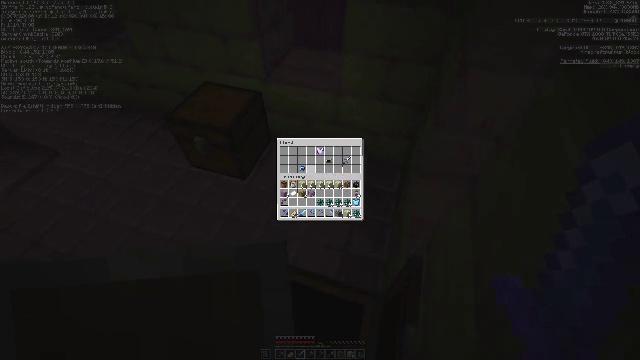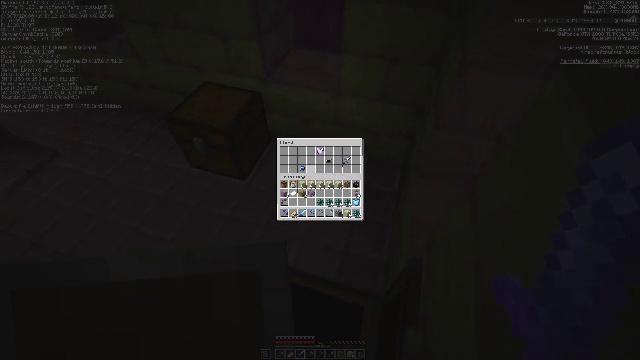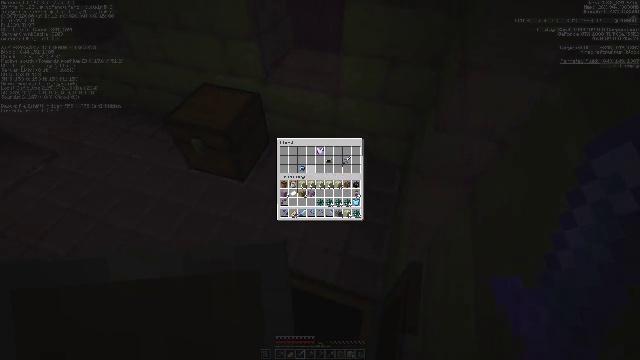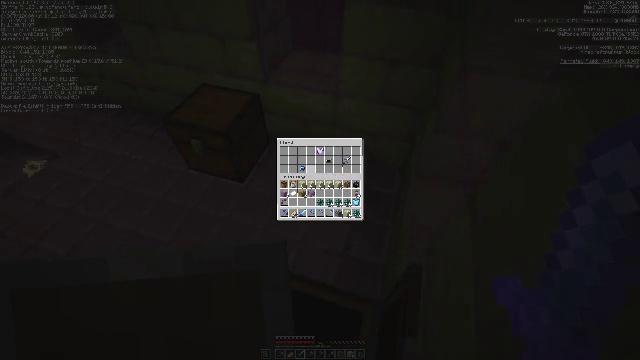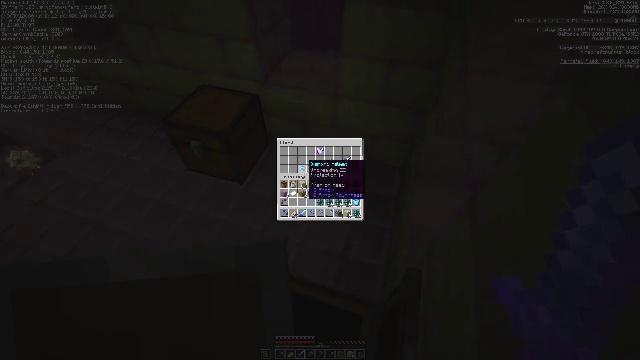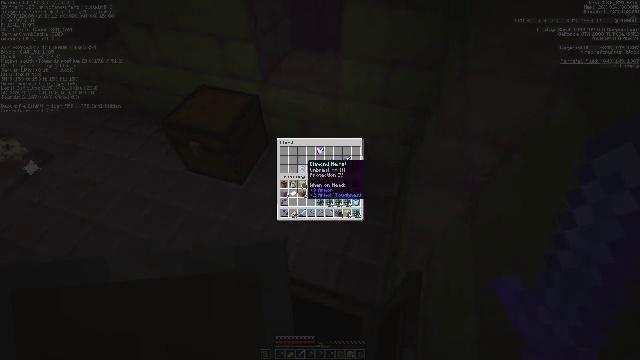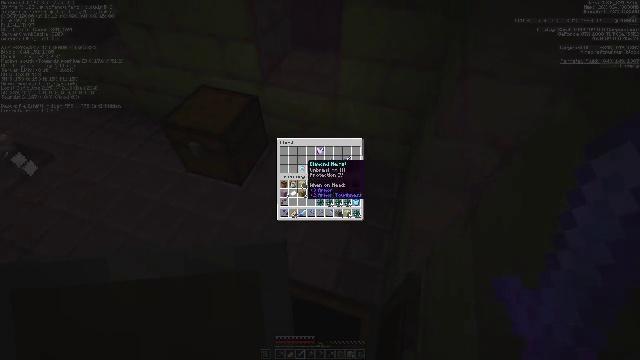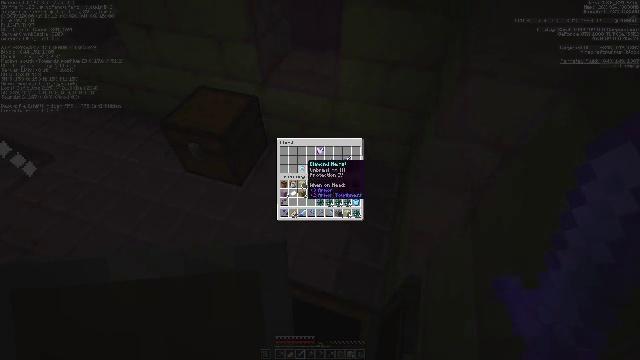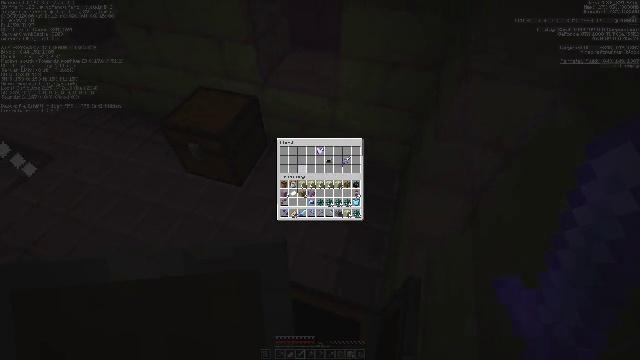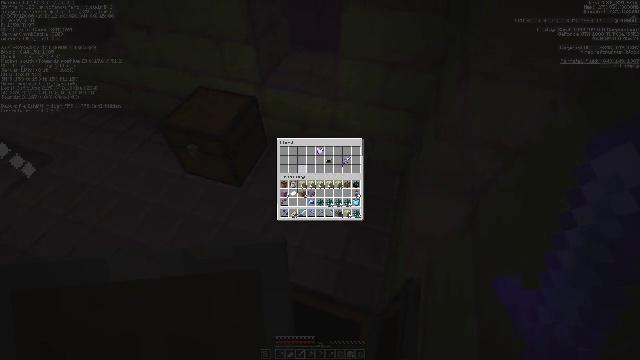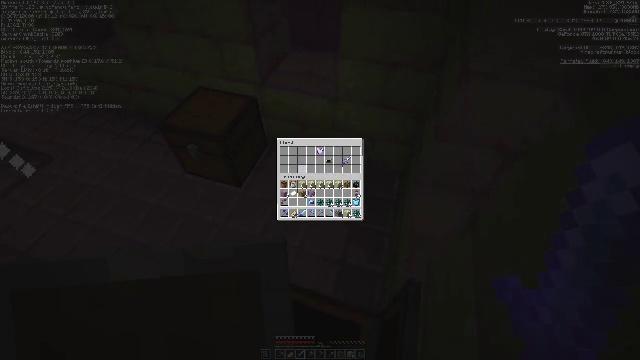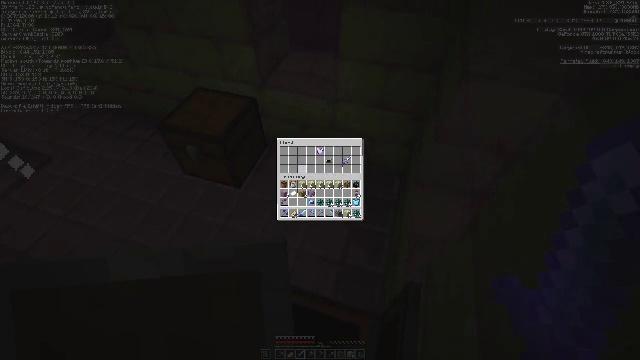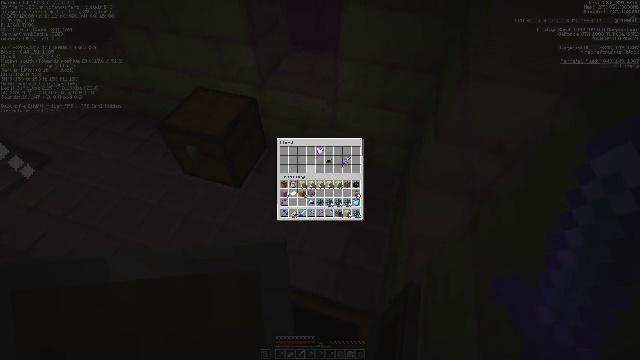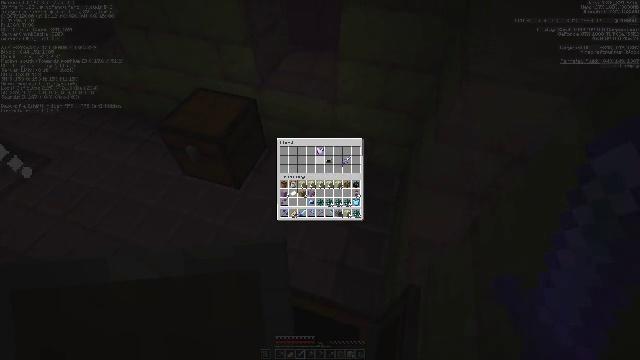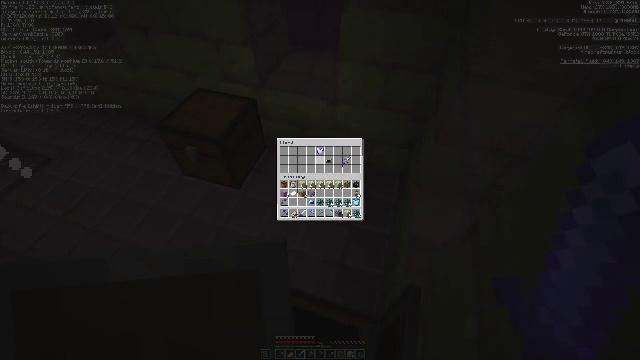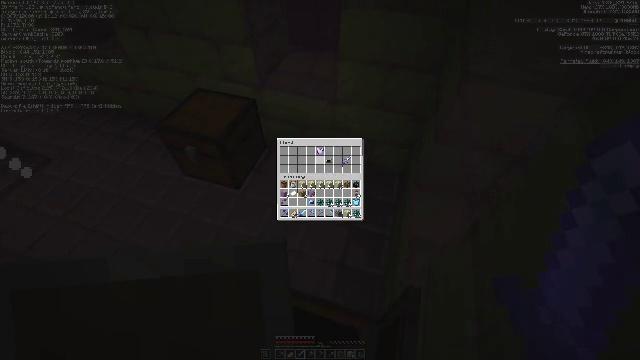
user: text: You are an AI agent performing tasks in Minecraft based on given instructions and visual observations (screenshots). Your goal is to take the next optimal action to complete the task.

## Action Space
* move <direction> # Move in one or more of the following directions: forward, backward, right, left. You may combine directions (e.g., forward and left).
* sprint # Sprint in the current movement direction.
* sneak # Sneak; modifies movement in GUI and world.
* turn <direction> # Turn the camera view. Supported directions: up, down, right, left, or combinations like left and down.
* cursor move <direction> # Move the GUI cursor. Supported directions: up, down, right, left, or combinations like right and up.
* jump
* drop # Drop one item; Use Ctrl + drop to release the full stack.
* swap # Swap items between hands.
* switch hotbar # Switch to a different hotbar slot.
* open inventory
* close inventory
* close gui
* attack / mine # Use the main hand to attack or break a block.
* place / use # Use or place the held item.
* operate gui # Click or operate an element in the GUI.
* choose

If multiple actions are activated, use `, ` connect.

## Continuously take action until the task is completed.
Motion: motion action
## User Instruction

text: Gather the chest from its place.
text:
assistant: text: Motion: no_op
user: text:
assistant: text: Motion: no_op
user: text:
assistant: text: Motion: turn left
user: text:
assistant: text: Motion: no_op
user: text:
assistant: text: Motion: sneak
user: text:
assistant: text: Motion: sneak
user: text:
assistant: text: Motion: sneak
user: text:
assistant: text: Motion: sneak, attack / mine
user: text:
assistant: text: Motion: sneak, attack / mine
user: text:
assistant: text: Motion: sneak, attack / mine
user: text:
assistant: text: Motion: sneak
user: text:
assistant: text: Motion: sneak, turn right
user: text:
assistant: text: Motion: sneak, turn right
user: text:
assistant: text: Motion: sneak
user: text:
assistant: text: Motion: sneak
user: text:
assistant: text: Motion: sneak, attack / mine
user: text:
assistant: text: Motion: sneak, attack / mine
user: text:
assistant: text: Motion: sneak, attack / mine
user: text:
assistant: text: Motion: sneak
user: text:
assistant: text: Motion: sneak
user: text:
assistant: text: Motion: sneak, attack / mine
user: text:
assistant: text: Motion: sneak, attack / mine
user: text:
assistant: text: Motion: sneak, attack / mine
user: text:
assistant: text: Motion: sneak, turn left and up
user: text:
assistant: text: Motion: sneak
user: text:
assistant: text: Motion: sneak
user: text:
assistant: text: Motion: sneak, attack / mine
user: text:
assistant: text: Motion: sneak, attack / mine
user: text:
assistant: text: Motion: sneak, turn right, attack / mine
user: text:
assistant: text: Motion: sneak, turn right and down